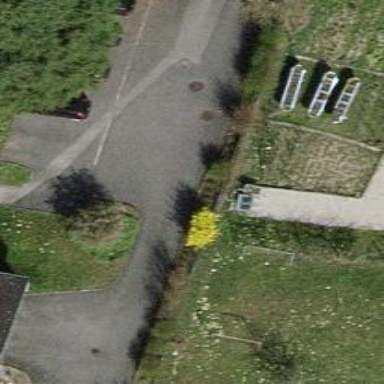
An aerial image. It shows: Hedge acting as barrier.